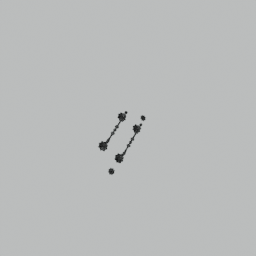
Label: mechanical